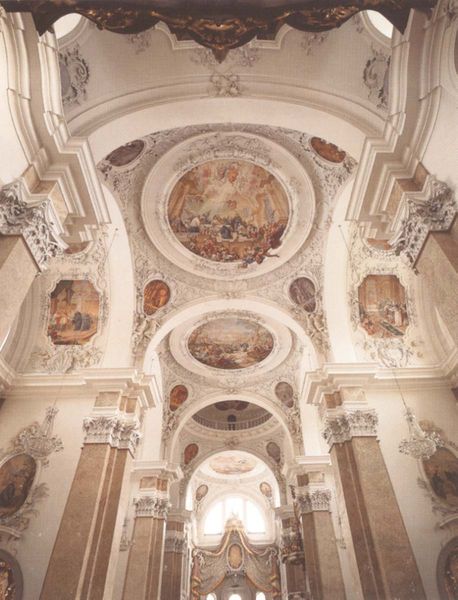
Titel: Kloster Füssen
Künstler: Jakob Herkomer
Standort: Füssen, Kloster (EU - D - Bayern)
Schlagwörter: weiß, fenster, marmor, pfeiler, säule, säulen, architektur, barock, rahmen, kirche, gold, decke, innen, kreis, oval, rund, tondo, bogen, pilaster, rundbogen, ornamente, stuck, gewölbe, zwickel, altar, kapitelle, kapitell, girlanden, sims, schnörkel, gesims, untersicht, fresken, chor, baldachin, deckengemälde, mamor, medaillons, säuöen